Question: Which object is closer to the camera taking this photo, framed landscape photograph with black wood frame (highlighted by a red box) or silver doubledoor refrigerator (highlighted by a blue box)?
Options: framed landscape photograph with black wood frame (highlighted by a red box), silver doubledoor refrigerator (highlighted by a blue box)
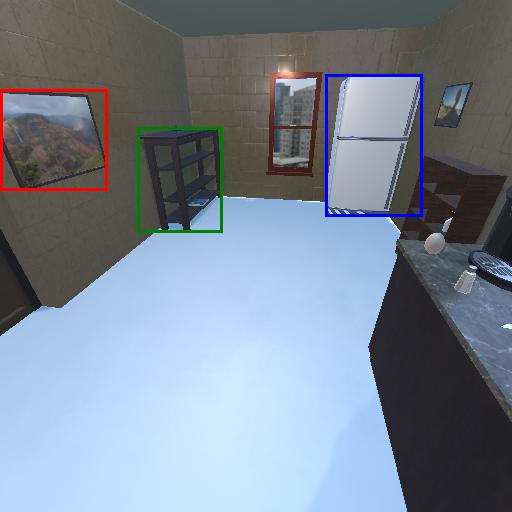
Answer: framed landscape photograph with black wood frame (highlighted by a red box)